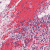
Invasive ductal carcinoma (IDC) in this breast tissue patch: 1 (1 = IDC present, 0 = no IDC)